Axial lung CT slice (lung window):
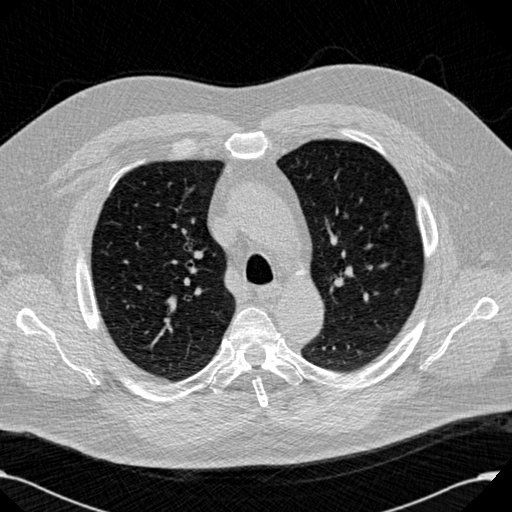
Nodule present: no